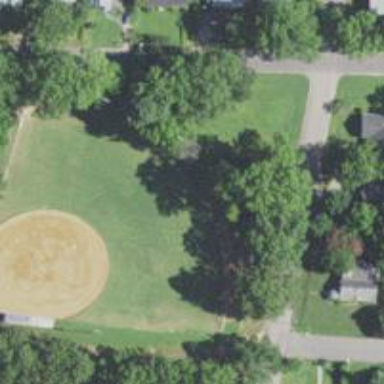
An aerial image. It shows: Baseball field with fence.